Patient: sex M, age 78
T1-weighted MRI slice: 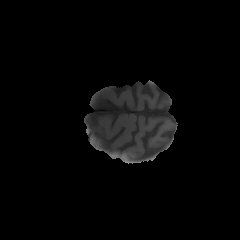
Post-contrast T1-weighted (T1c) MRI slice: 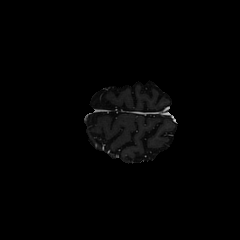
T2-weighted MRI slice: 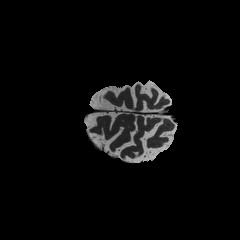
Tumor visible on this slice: no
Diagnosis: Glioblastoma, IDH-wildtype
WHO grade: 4